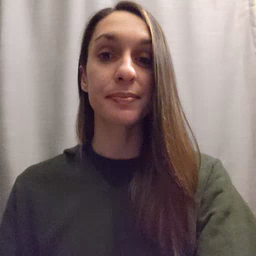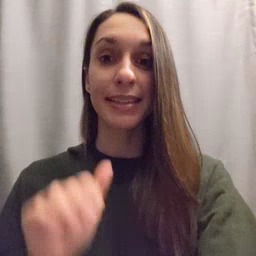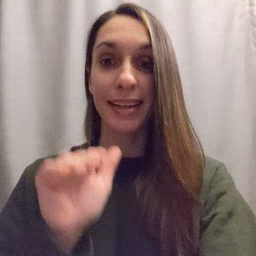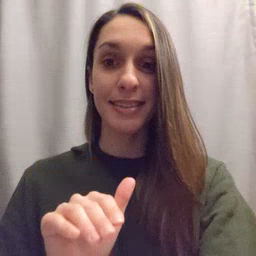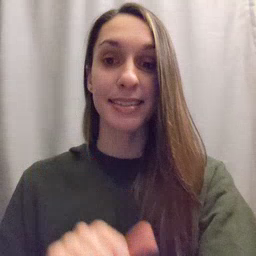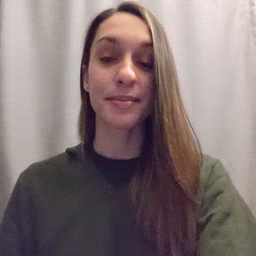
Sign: night